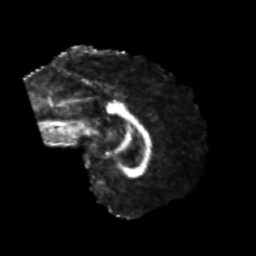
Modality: FA
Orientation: sagittal
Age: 22
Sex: female
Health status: healthy
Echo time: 0.074 s